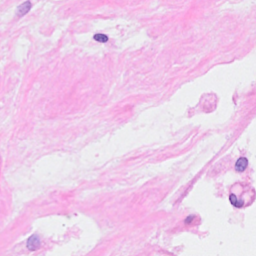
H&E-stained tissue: Breast